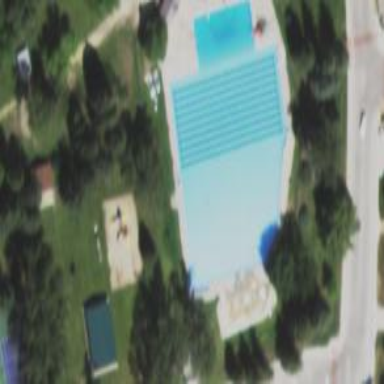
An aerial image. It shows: Swimming pool within leisure land area designed for swimming activities.